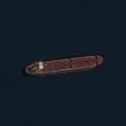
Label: civil